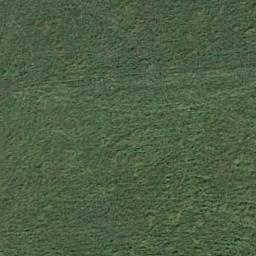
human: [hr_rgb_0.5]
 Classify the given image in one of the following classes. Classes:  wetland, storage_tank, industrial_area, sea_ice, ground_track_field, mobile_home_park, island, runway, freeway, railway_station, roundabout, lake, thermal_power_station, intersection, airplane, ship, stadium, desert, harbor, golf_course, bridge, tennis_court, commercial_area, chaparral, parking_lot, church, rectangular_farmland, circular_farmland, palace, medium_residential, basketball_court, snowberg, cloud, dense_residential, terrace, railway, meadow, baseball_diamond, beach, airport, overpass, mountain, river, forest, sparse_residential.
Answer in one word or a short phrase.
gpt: meadow